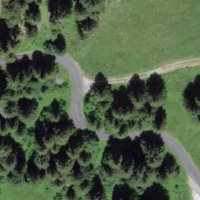
EUNIS habitat code: 43
Species observed at this site:
Petasites albus
Sorbus aucuparia